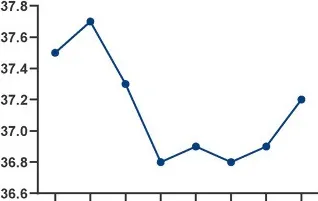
Changes in infectious indicators over time. Changes in T.
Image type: pathology (giemsa)